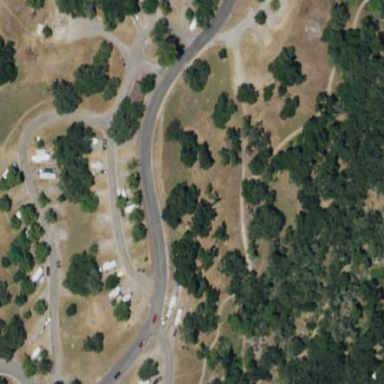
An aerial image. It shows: Campsite designated for tourism.